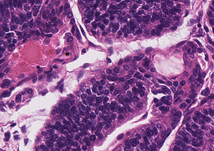
Tumor epithelial tissue: yes
Tumor-associated stroma tissue: yes
Normal tissue: no